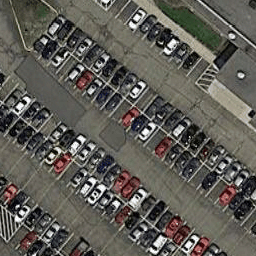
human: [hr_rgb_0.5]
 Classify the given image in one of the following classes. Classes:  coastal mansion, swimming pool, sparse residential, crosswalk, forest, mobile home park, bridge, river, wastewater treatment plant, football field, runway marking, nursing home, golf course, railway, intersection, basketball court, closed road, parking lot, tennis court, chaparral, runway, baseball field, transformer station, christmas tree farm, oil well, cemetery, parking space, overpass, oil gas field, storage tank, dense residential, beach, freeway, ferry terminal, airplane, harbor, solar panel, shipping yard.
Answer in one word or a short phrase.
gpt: parking lot